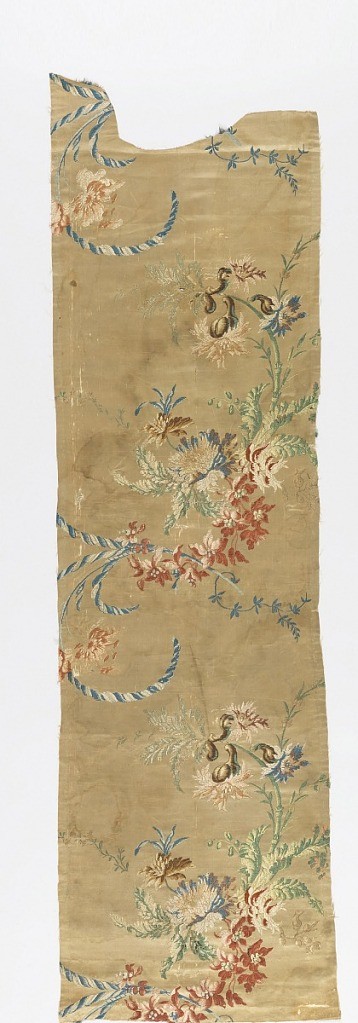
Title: Textile
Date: ca. 1750
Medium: silk Technique: satin weave with discontinuous supplementary weft patterning (brocaded)
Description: Two pieces of cream-colored satin brocaded with a design of broken stems and branches with flowers in blue, green, red, brown and black silks. Piece a is backed with white buckram and bound with gold and black striped velvet.